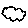
Label: cloud